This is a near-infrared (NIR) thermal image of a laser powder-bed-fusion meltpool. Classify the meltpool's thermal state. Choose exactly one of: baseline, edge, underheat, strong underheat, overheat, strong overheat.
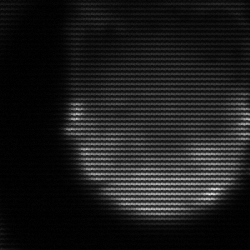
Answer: edge